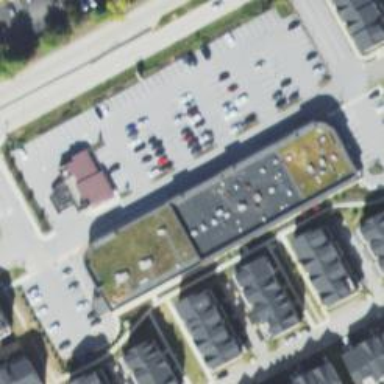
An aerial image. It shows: Pharmacy providing healthcare services.